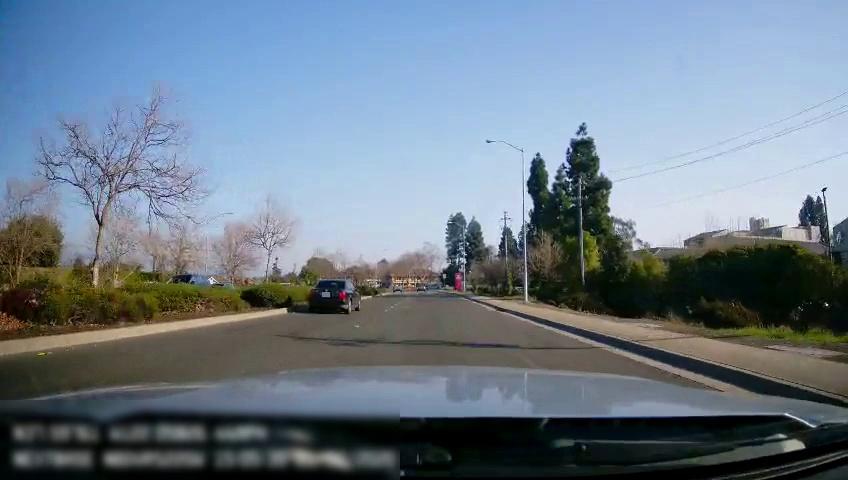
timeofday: Day
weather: Sunny
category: Drivable Space
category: Vehicles | SUV
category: Vehicles | Car
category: Vehicles | Car
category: Lanes | Current Lane